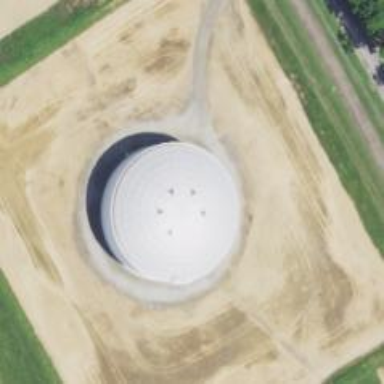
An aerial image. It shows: Gasometer building.